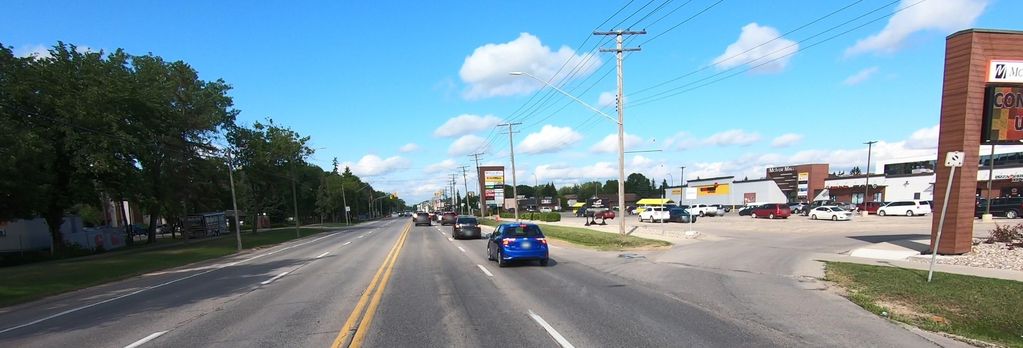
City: winnipeg